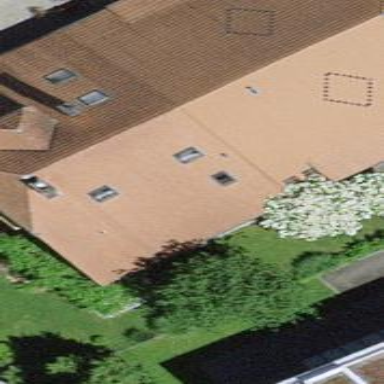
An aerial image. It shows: Residential building with half-hipped roof shape.